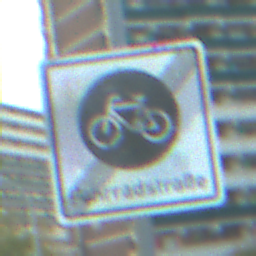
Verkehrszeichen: EndeFahrradstrasse
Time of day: MorningAfternoon
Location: Outdoor (Urban)
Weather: PartlyCloudy
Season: NotSpecified
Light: Natural